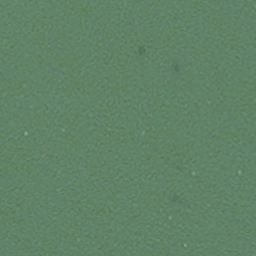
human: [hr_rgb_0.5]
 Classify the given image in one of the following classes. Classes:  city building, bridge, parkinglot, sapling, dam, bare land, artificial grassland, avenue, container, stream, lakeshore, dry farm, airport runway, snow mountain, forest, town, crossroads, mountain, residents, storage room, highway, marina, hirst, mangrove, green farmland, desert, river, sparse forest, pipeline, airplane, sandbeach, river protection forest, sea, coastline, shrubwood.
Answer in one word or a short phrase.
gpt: sea